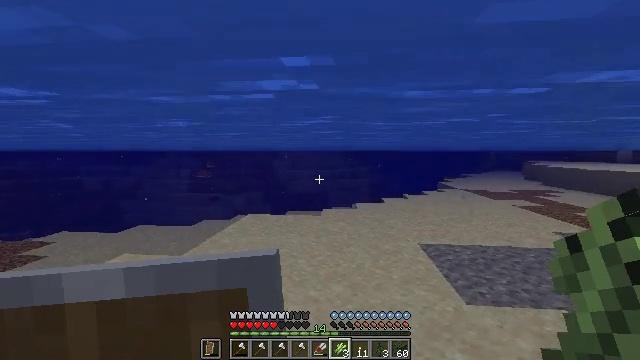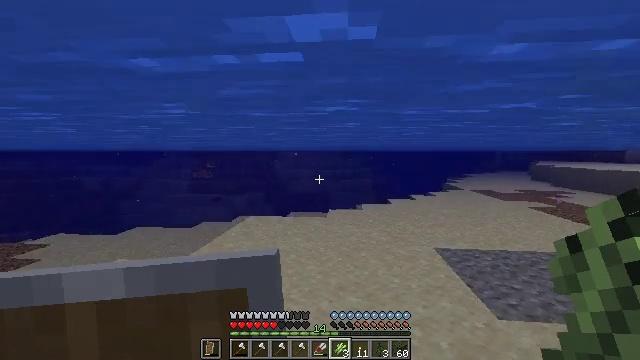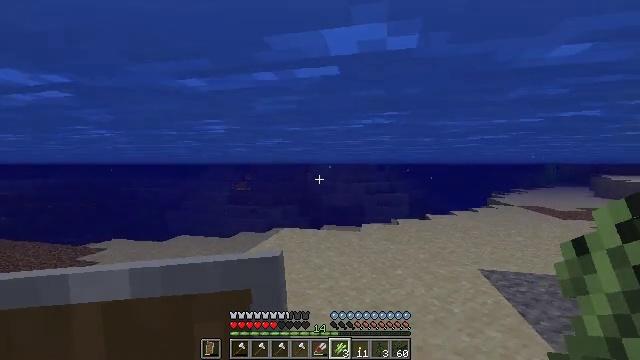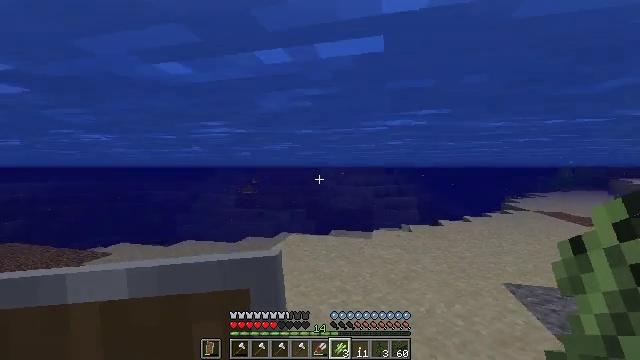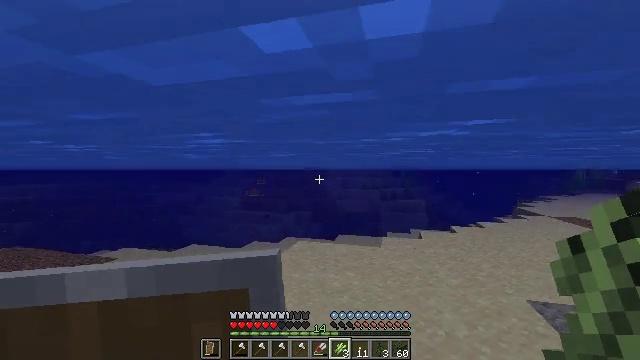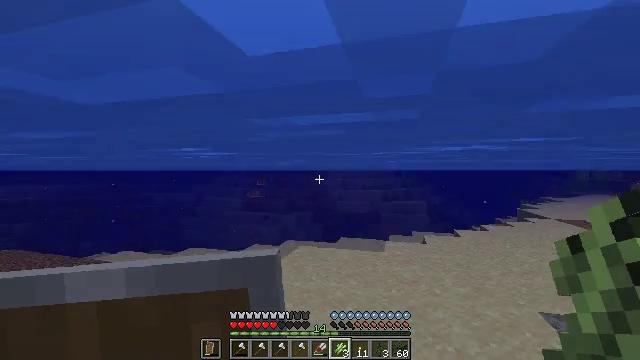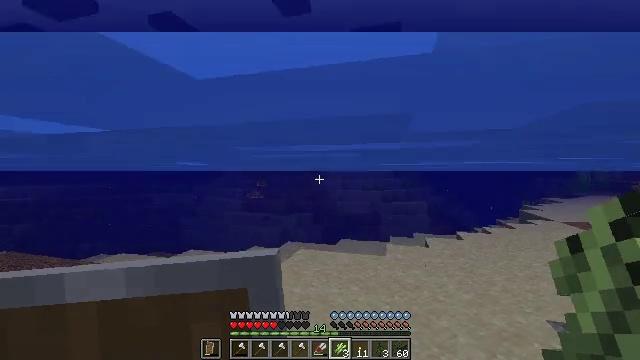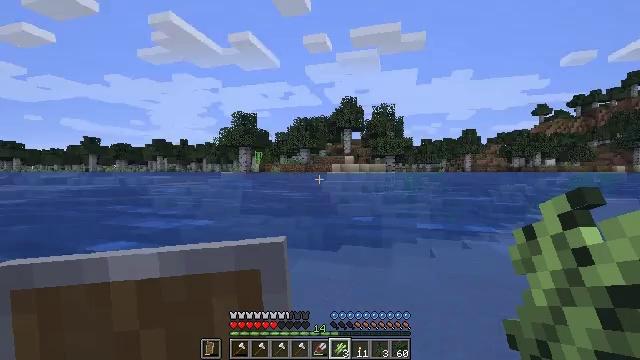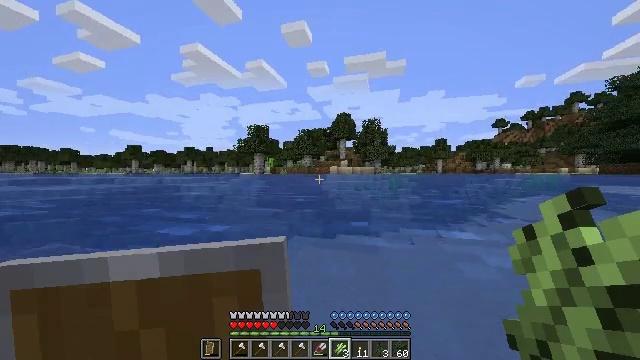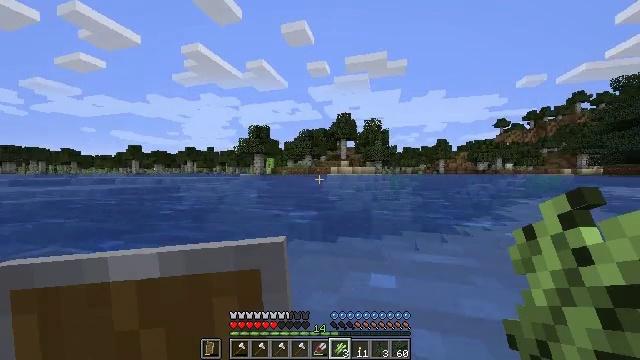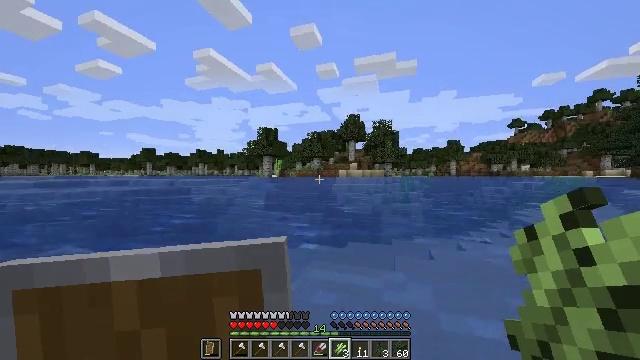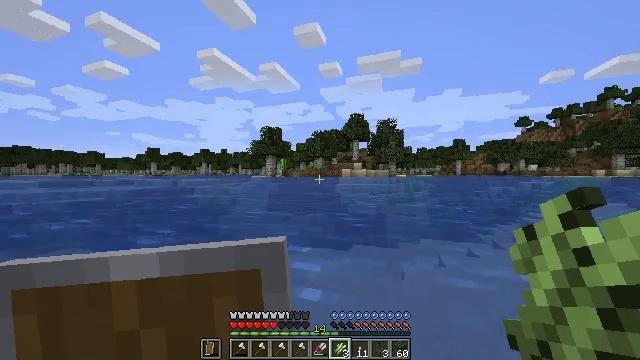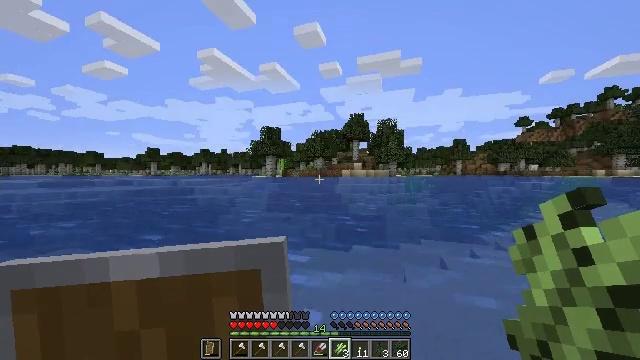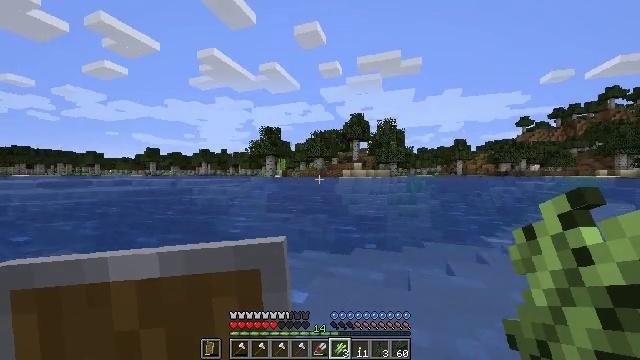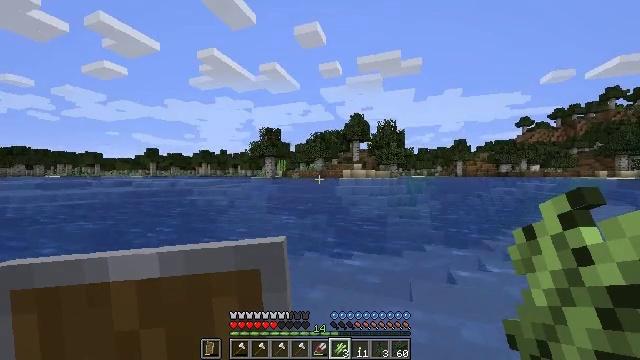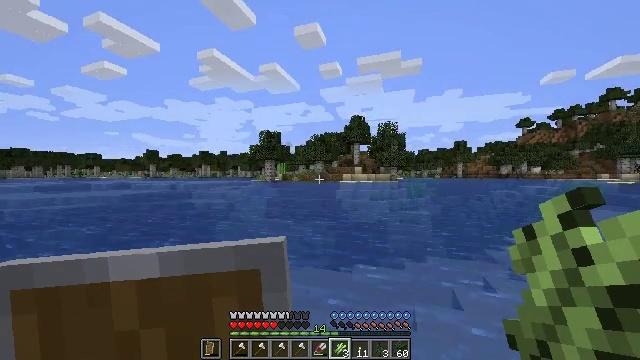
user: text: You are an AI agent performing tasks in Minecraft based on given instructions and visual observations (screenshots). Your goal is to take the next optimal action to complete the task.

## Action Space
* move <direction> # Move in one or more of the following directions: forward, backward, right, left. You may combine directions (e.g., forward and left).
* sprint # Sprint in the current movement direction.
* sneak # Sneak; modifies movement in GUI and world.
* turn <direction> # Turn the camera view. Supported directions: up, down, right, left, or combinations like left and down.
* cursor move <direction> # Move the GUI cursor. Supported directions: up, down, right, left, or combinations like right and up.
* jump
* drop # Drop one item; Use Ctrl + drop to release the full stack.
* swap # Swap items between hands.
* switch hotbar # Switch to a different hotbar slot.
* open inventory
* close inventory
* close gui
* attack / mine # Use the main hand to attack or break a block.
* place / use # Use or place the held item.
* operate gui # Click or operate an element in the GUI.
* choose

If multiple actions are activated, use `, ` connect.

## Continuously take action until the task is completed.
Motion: motion action
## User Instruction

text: Hunt fish.
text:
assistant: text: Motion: move forward, sprint
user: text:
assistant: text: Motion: move forward, sprint, turn left and up, jump
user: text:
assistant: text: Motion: move forward, sprint, turn left, jump
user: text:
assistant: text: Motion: move forward, sprint, turn left, jump
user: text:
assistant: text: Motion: move forward, sprint, jump
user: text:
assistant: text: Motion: move forward, sprint, jump
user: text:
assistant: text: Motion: move forward, sprint, jump
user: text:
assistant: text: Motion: move forward, sprint
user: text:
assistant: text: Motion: move forward, sprint
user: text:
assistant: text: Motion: move forward, sprint, turn left
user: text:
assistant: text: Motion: move forward, sprint
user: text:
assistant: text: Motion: move forward, sprint
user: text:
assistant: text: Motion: move forward, sprint
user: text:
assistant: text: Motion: move forward, sprint
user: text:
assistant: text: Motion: move forward, sprint
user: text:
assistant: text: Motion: move forward, sprint
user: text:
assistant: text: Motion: move forward, sprint
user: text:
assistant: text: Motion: move forward, sprint
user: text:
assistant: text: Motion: move forward and move left, sprint, turn down
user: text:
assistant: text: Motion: move forward and move left, sprint, turn right and down
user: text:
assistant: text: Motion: move forward and move left, sprint, turn right and down
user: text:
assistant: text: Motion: move forward and move left, sprint
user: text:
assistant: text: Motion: move forward and move left, sprint, turn right
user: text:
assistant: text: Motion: move forward and move left, sprint, turn right
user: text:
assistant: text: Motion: move forward and move left, sprint, turn right
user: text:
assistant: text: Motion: move forward and move left, sprint
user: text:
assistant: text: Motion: move forward and move left, sprint
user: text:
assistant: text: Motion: move forward and move left, sprint
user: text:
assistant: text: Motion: move forward and move left, sprint
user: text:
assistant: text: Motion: move forward and move left, sprint